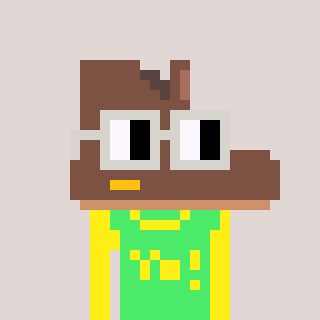
a pixel art character with square light gray glasses, a boot-shaped head and a teal-colored body on a warm background